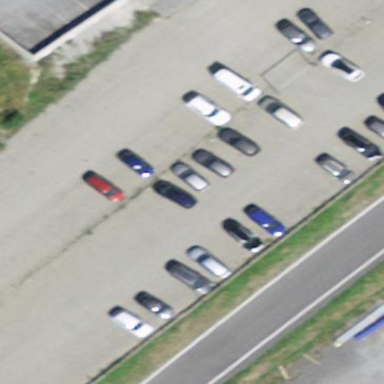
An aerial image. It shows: Parking area.